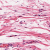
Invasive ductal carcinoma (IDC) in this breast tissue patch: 0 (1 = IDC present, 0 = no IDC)